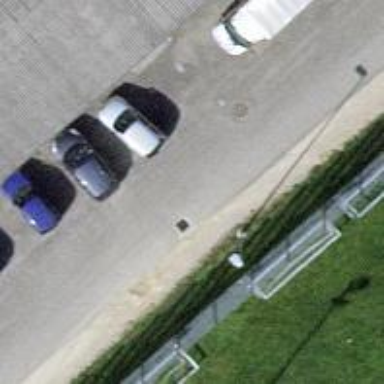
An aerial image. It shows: Gray straight pole for support.